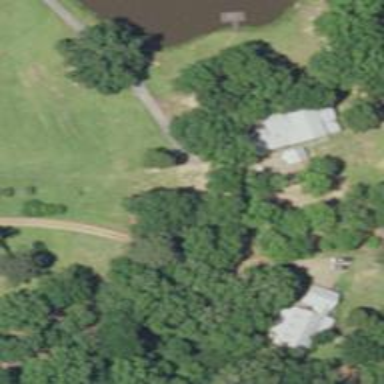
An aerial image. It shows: Driveway.